Field crop: maize
Growth stage: 2
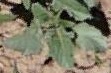
Species: datura